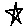
Label: star